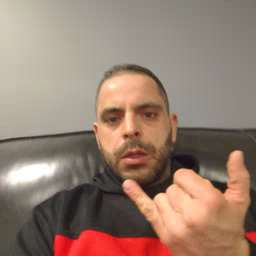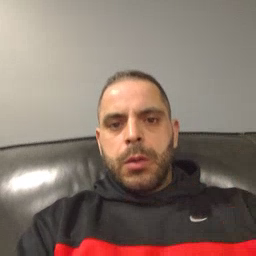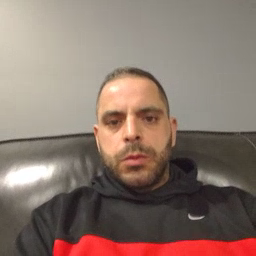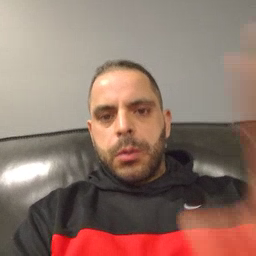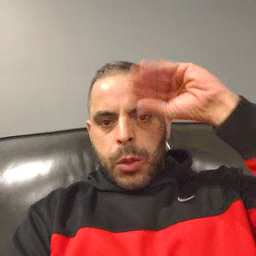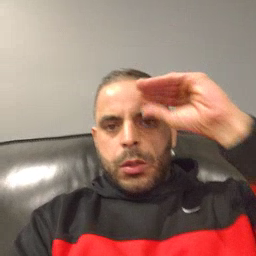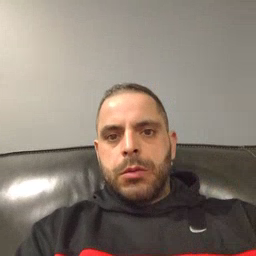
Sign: boy